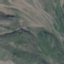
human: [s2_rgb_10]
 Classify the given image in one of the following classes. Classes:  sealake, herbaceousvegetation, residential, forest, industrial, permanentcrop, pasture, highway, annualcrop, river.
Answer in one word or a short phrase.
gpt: HerbaceousVegetation